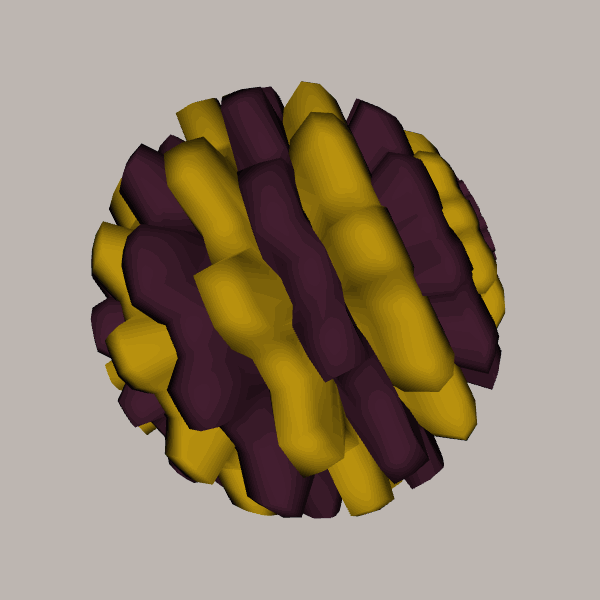
Background: light